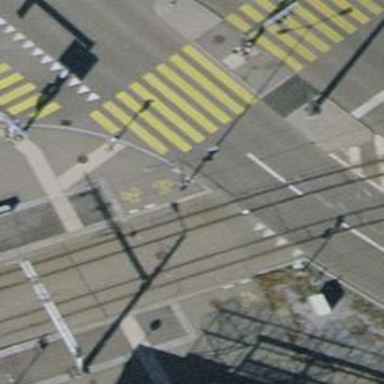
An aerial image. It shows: Crossing with traffic signals.